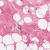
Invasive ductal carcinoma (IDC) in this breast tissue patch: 0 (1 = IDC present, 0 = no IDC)